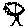
Label: tree